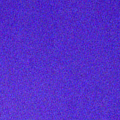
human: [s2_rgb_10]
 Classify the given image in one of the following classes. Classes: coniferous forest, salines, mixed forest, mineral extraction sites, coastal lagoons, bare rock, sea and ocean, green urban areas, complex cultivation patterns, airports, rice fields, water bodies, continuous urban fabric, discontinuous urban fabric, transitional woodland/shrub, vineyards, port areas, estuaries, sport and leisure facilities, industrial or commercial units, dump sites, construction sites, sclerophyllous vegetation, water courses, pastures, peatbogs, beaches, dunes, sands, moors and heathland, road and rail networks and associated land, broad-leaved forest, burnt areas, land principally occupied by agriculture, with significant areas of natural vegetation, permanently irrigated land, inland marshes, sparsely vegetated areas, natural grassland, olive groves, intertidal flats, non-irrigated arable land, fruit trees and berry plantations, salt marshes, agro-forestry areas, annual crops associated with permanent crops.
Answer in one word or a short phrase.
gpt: water bodies